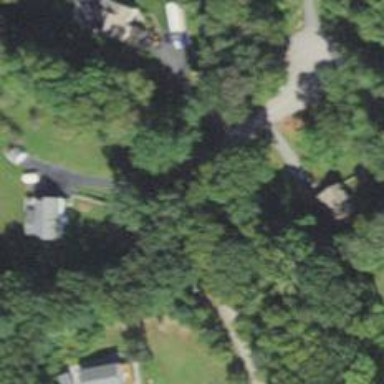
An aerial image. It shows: Residential driveway serving as service road.